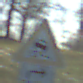
Verkehrszeichen: SchleuderOderRutschgefahr
Zusatzzeichen unten: RichtungsangabeDurchPfeile5
Umgebung: Outdoor, Nature
Tageszeit: MorningAfternoon
Wetter: Clear
Licht: Natural
Jahreszeit: Winter
Kontrast: HighContrast